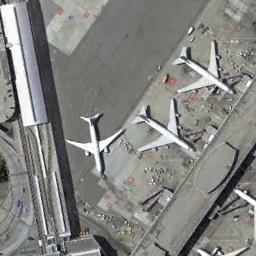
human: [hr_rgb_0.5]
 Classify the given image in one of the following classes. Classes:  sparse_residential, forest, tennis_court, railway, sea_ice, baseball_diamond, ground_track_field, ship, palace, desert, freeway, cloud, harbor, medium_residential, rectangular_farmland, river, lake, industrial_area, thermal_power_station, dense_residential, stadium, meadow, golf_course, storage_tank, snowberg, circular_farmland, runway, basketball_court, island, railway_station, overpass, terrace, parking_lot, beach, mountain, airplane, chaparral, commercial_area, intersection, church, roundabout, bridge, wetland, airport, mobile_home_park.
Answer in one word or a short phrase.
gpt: airplane